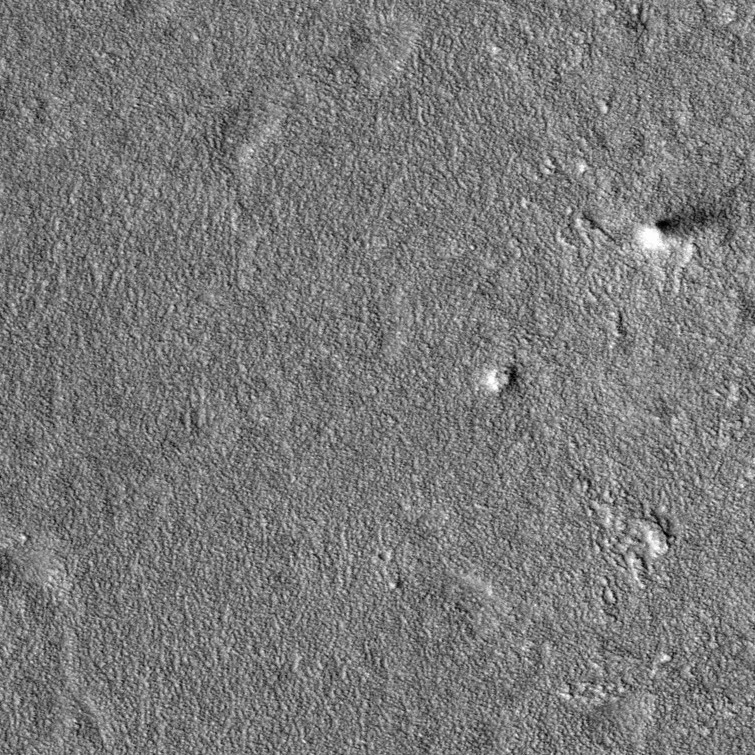
Label: dustdevil